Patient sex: M
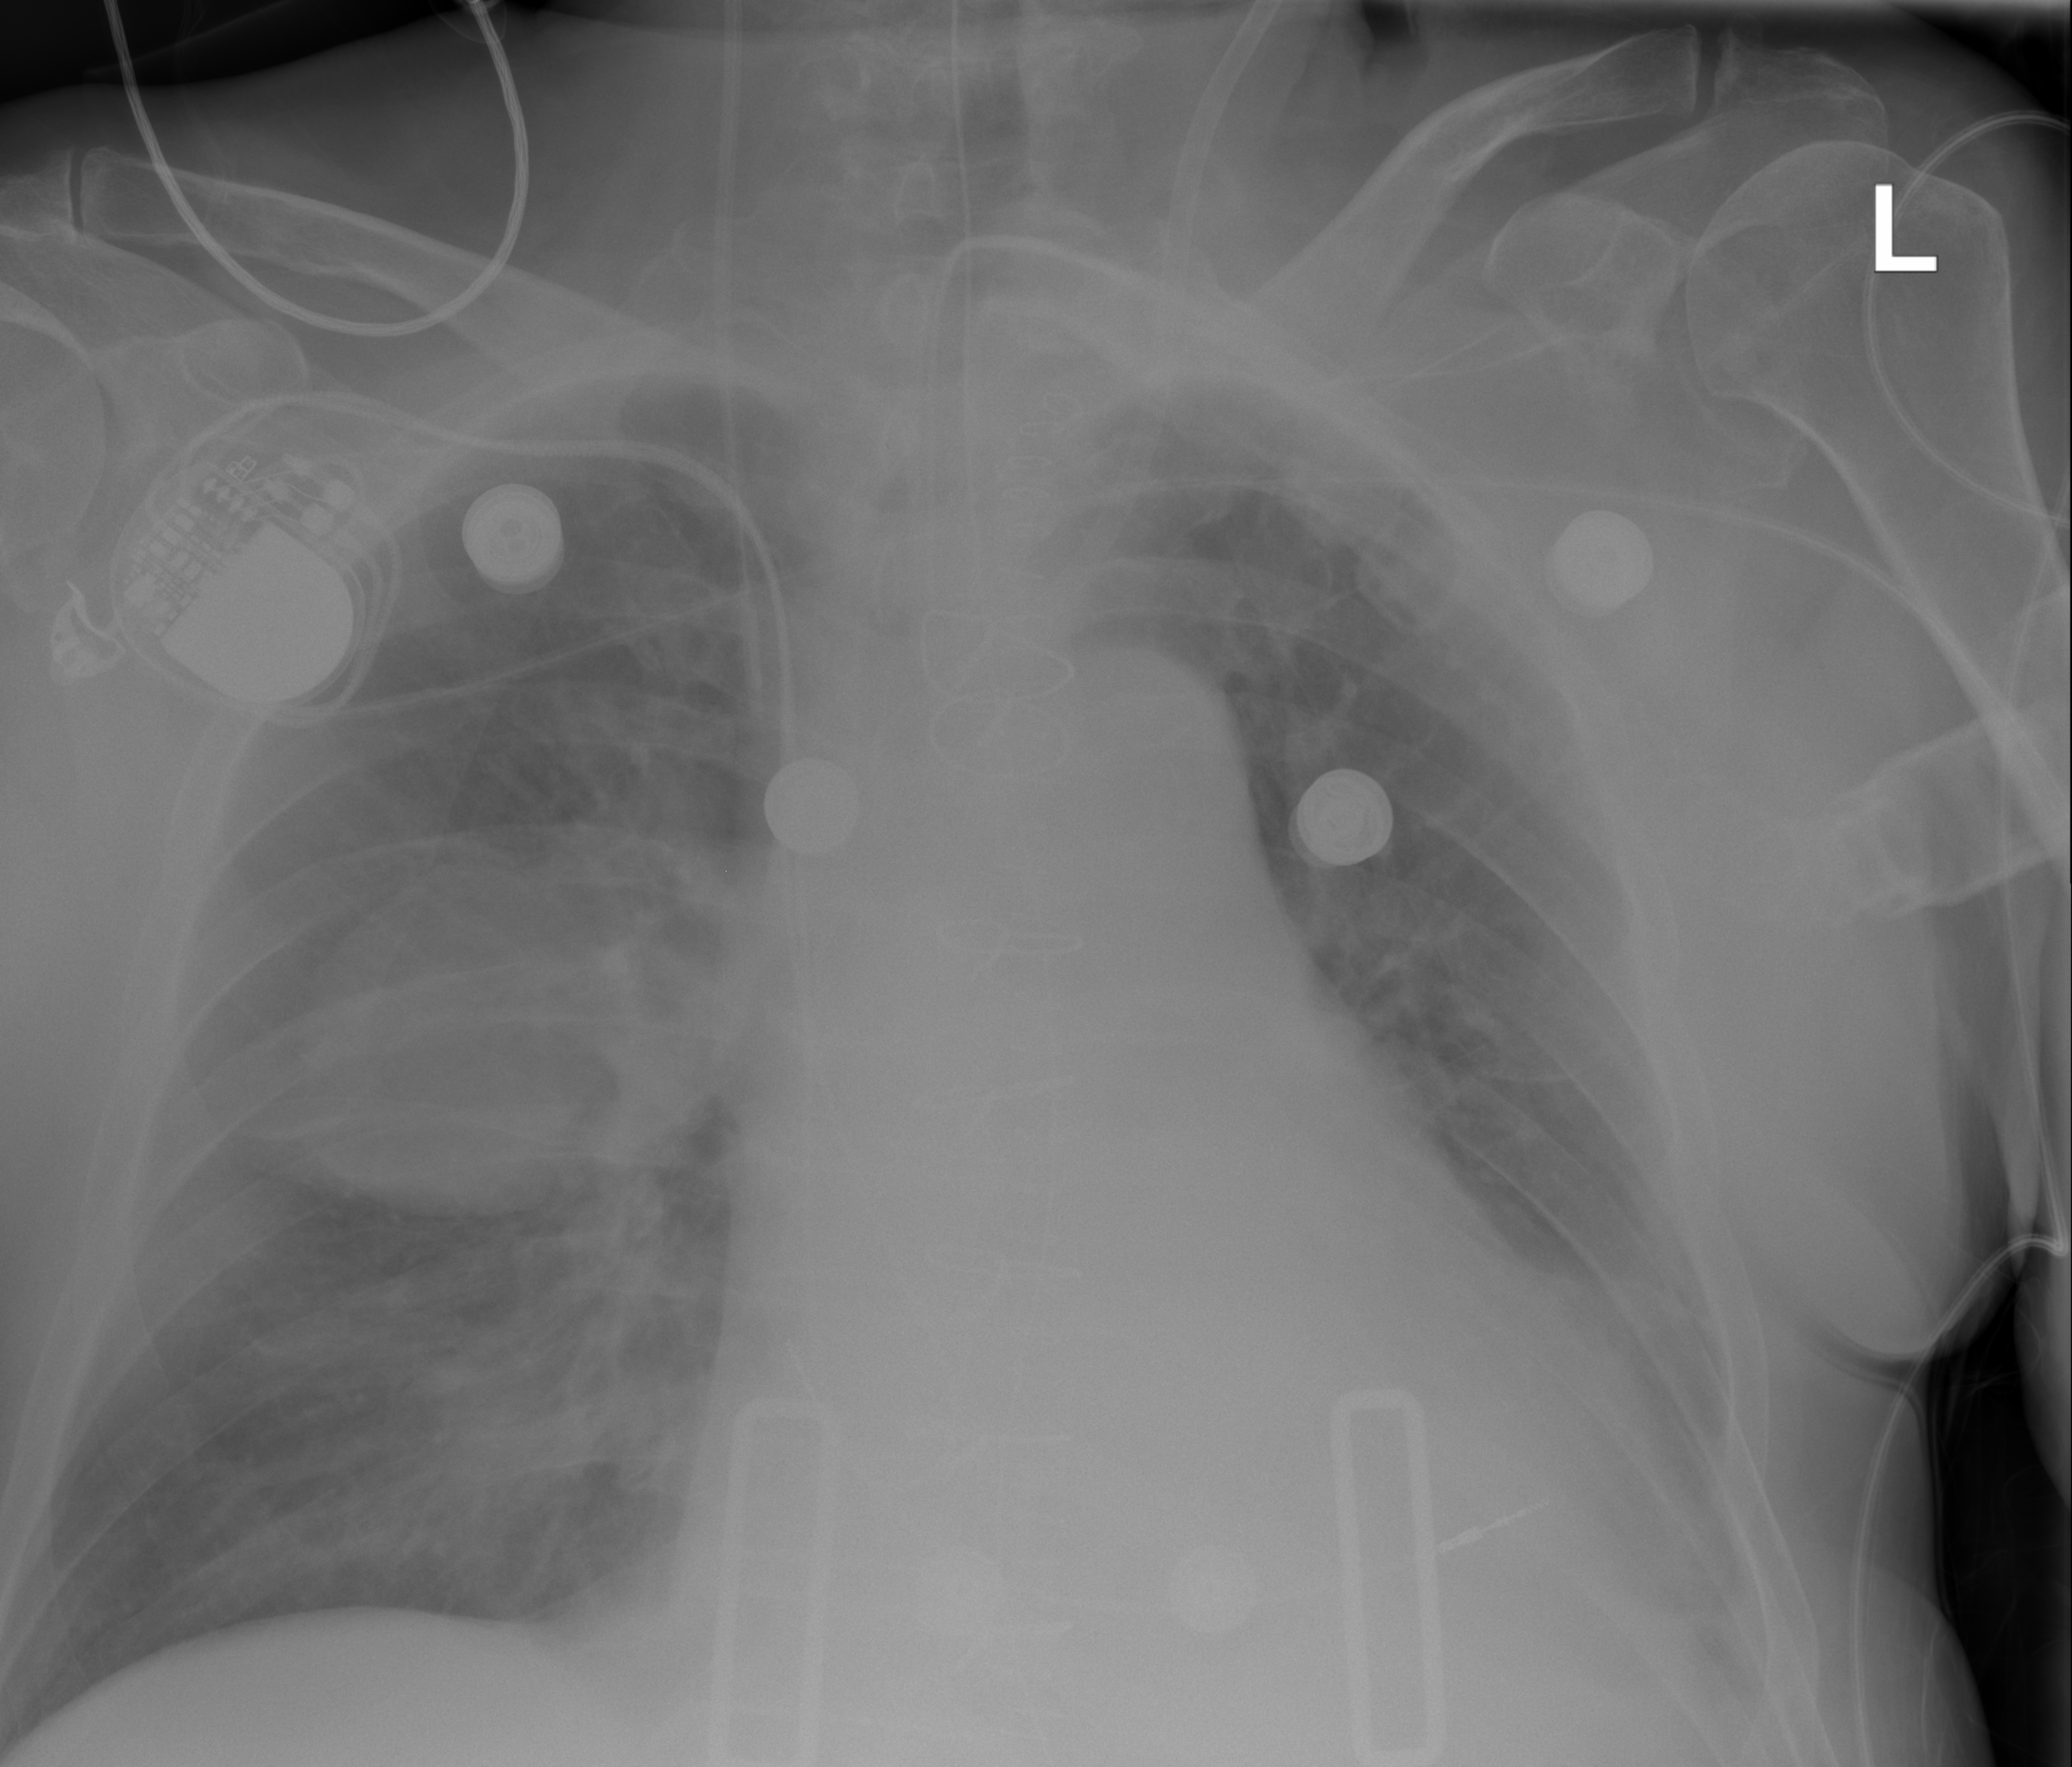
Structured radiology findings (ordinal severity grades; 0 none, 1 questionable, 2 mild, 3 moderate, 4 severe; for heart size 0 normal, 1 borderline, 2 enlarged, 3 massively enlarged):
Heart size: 2
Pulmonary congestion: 2
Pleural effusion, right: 3
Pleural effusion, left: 2
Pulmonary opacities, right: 2
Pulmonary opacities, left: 0
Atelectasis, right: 2
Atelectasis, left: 2